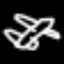
Label: airplane